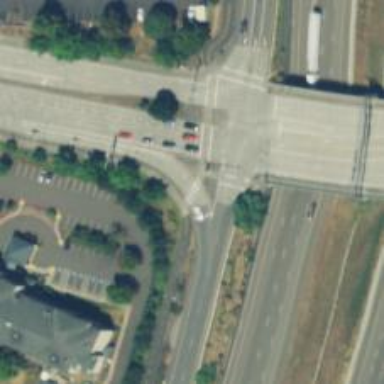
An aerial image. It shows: Uncontrolled road crossing.